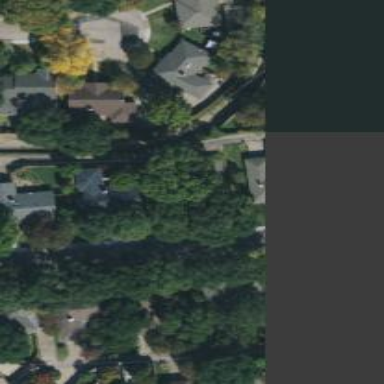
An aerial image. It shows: Alley classified as service road.